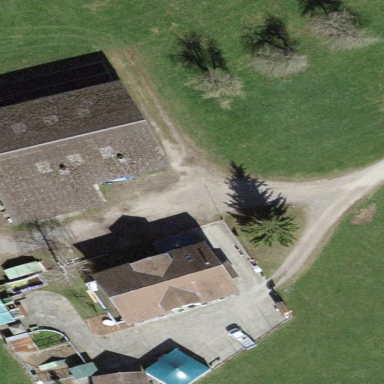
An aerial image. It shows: Farmyard area.